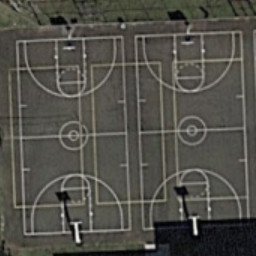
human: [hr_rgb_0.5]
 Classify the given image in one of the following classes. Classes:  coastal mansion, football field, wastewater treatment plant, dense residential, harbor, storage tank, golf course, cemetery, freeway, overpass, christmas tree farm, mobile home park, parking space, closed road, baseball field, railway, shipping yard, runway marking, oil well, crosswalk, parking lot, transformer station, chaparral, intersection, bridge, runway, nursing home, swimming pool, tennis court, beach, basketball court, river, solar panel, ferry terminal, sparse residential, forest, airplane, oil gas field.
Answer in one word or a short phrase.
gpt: basketball court